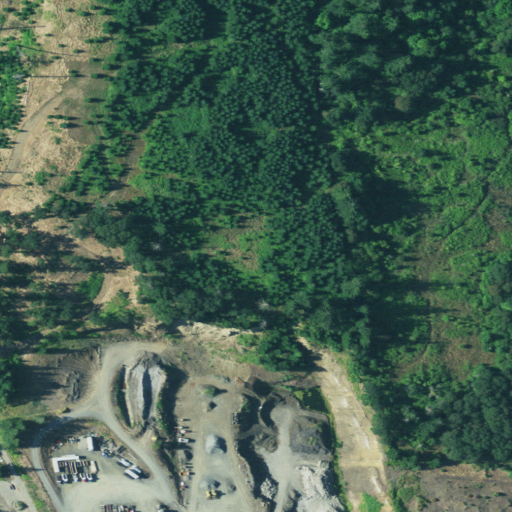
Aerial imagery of mountain in Oregon named Hale Butte containing pasture, evergreen forest, shrub, mixed forest, high intensity development, medium intensity development, low intensity development, and deciduous forest